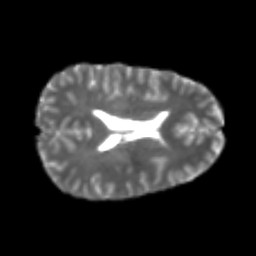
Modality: T2w
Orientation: axial
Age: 26
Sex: female
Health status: healthy
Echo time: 0.074 s